Question: I am creating a chart in my for . I am having an issue with the . When left on , it sets the Major Tick Marks at every 2 million. I am wanting them every 1 million. How do I go about creating an expression that will accomplish this?

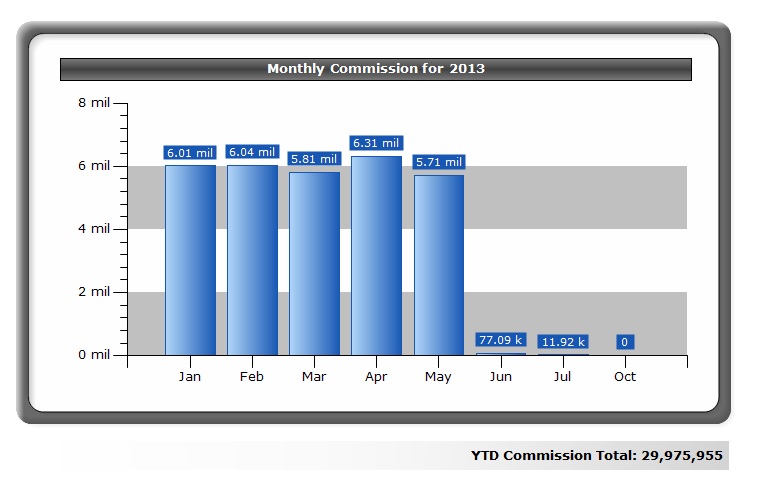
Answer: I was able to get it adjusted by setting the to:
of the field plus .